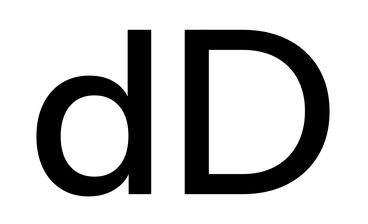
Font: InstrumentSans_Medium